Field crop: tomato
Growth stage: 1
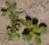
Species: portulaca